Interaction volume radius: 5 \u00c5
Interaction volume height: 50 \u00c5
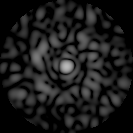
Disorder parameter: 0.8185